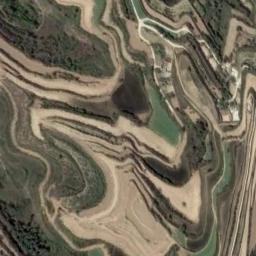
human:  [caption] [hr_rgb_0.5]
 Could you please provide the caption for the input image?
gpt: There is a terrace filled with water .

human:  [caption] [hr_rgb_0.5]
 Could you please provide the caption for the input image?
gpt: The bare and green terrace is next to some trees .

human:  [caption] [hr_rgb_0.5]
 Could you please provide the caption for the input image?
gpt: Many green plants are on the terrace .

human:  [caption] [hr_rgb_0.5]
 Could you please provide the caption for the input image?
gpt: A large layer of brown and green mixed terraces .

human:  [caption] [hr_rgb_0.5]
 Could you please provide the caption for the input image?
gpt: There are some paths beside the terraces .